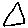
Label: triangle